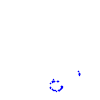
Particle: proton